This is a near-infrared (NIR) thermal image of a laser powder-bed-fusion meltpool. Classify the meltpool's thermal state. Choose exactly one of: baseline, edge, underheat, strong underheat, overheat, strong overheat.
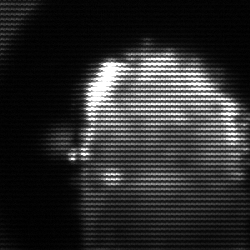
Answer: baseline